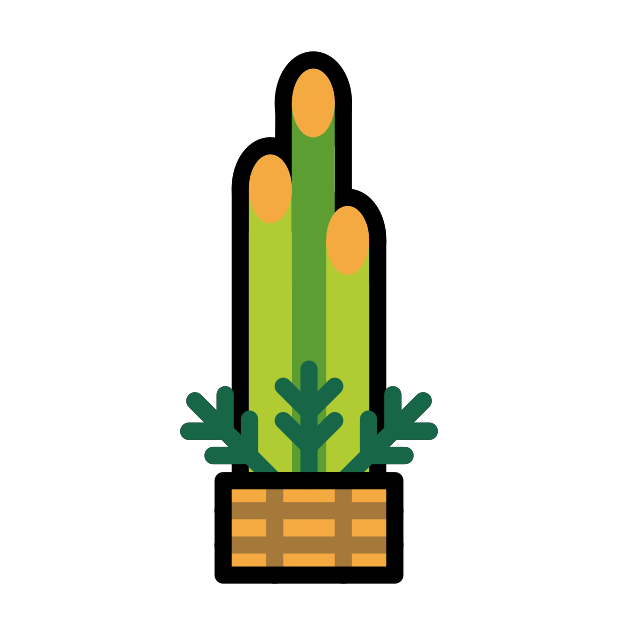
Emoji: 🎍
Name: pine decoration
Unicode: 0x1f38d